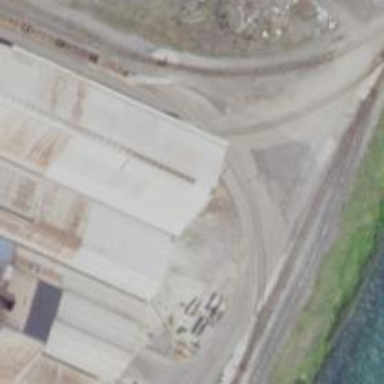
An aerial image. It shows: Rail spur service.